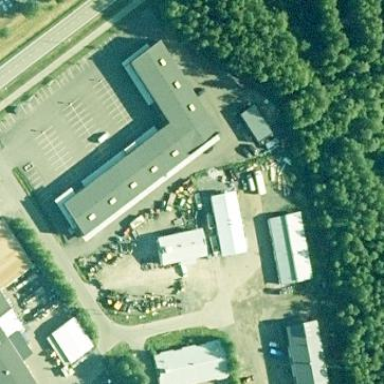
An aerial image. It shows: Retail area.